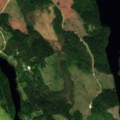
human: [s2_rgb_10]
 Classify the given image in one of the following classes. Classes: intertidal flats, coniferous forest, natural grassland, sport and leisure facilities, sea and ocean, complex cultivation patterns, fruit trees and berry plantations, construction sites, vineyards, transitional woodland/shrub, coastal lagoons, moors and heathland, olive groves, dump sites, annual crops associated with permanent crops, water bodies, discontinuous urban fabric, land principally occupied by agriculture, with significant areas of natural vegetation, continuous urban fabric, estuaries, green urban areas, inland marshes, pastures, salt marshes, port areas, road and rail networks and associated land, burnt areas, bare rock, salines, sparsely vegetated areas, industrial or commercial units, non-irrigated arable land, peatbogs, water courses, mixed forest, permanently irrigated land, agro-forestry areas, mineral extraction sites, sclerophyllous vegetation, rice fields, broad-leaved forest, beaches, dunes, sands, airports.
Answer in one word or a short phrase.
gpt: coniferous forest, mixed forest, transitional woodland/shrub, water bodies